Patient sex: F
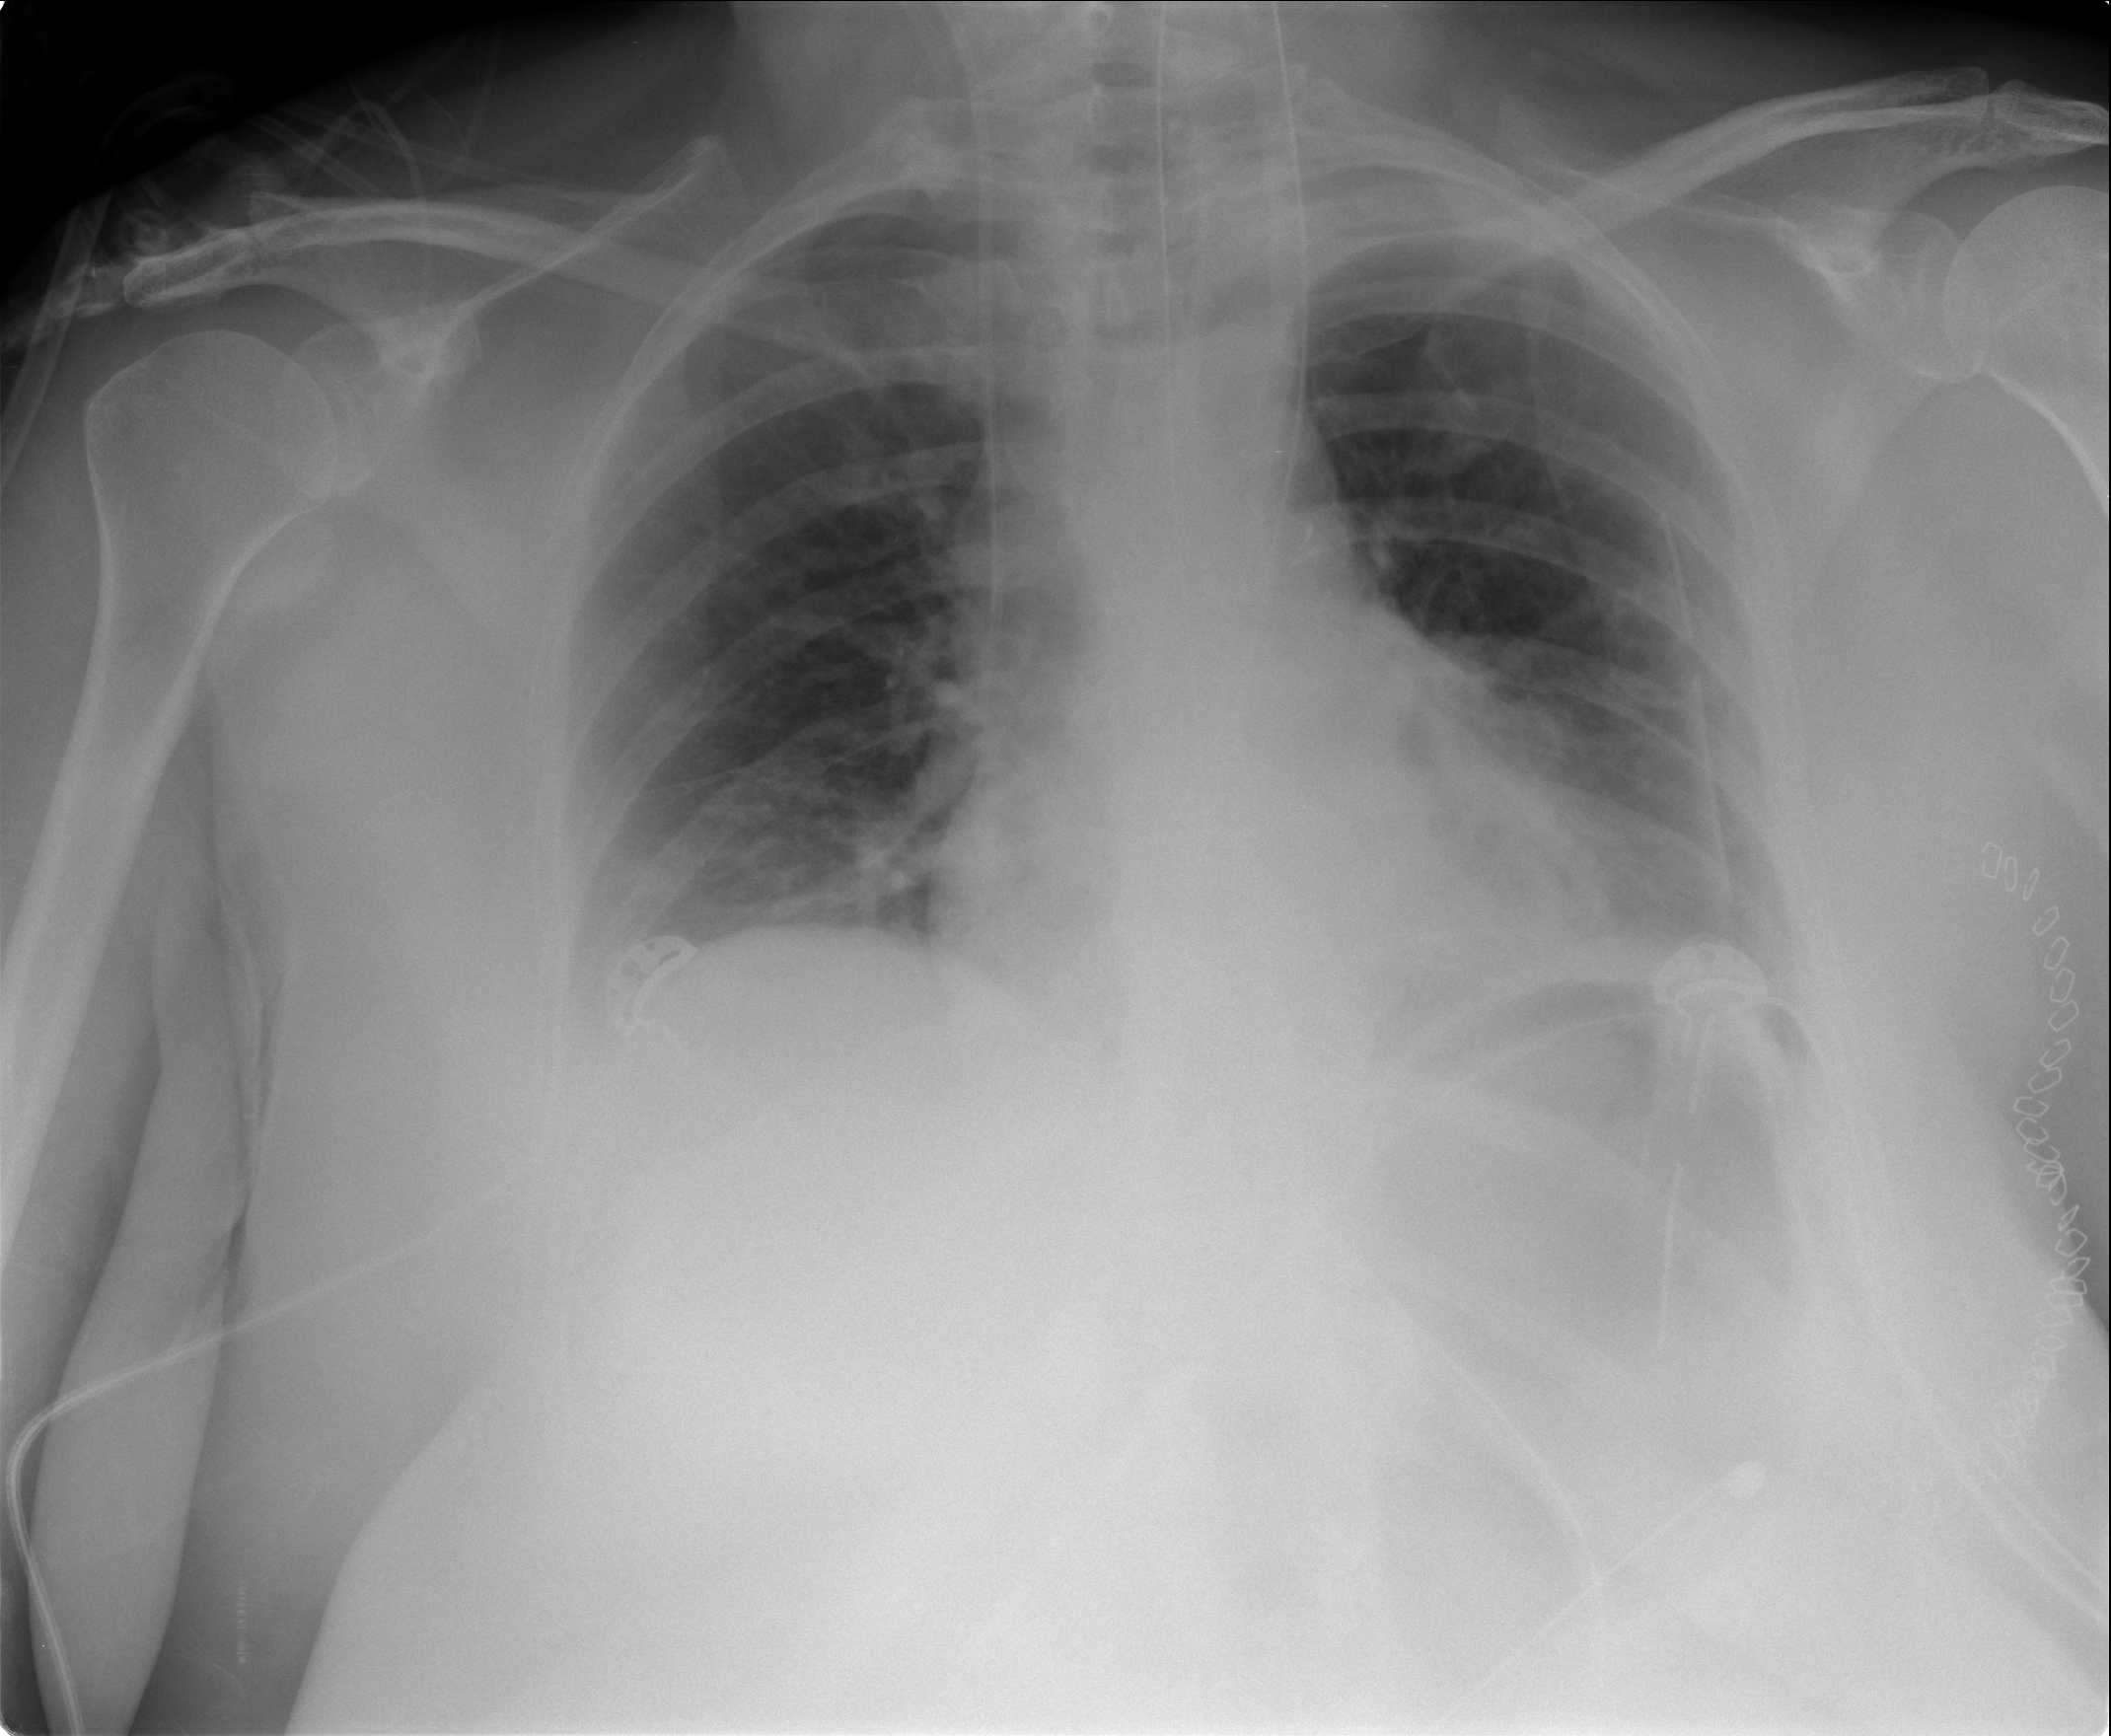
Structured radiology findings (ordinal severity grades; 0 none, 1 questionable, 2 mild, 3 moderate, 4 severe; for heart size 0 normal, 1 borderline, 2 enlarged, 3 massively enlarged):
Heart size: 0
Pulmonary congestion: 0
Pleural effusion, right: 2
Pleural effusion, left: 0
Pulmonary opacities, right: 0
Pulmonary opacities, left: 0
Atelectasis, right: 0
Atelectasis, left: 2